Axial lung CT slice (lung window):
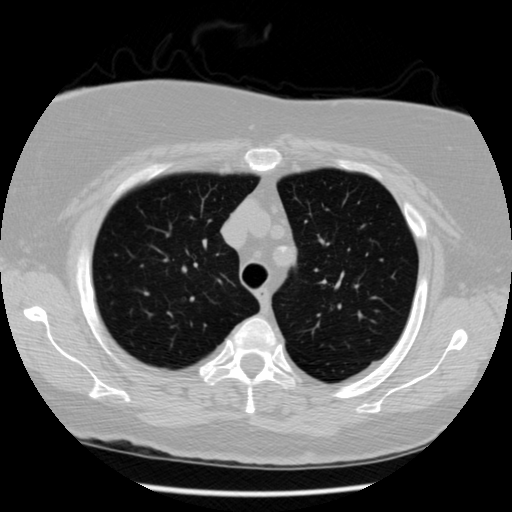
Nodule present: no